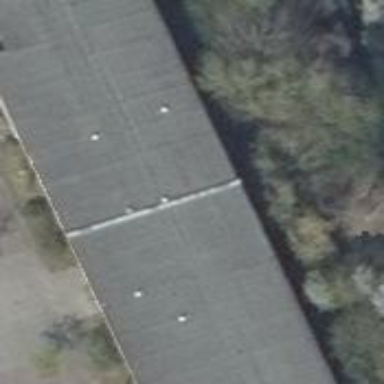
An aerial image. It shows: Part of building.